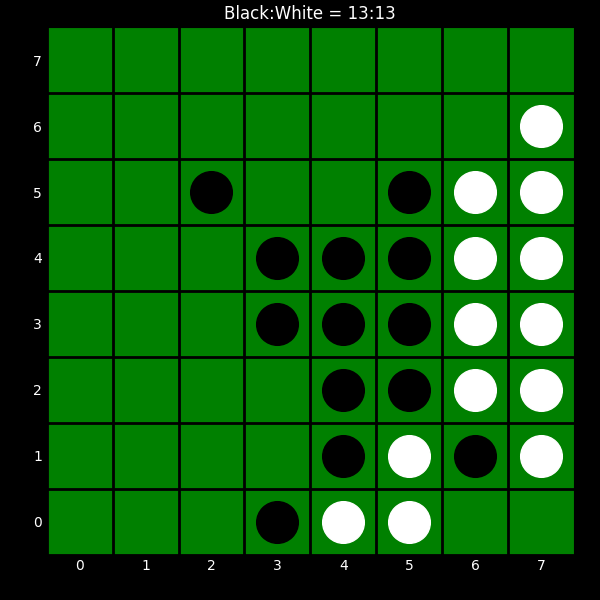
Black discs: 13
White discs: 13